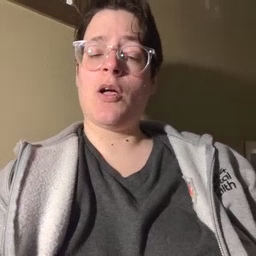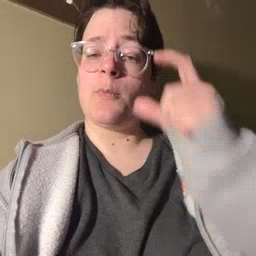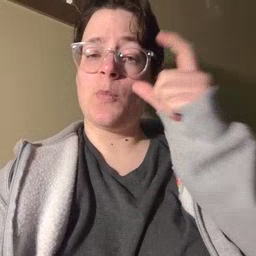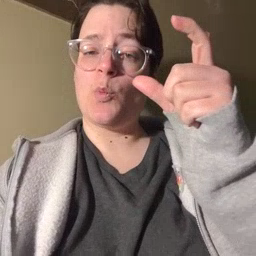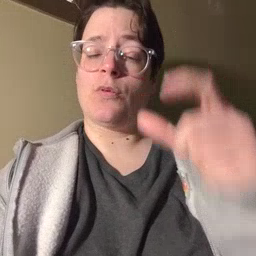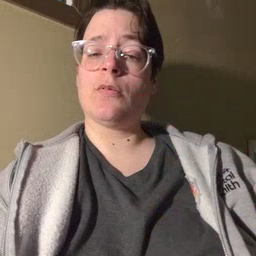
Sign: moon